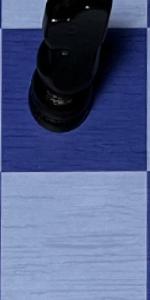
Label: Empty